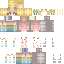
A female human skin with pale skin, wearing blonde crown dressed in a gold tshirt and brown pants, featuring a closed mouth.